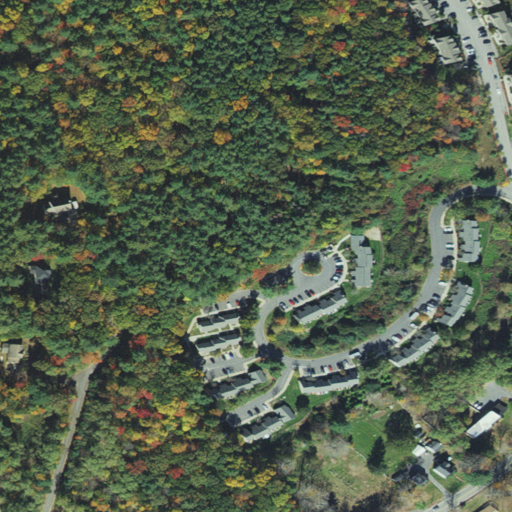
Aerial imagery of mountain in Massachusetts named Pilot Grove Hill containing medium intensity development, deciduous forest, evergreen forest, open development, low intensity development, mixed forest, high intensity development, pasture, shrub, and grassland